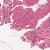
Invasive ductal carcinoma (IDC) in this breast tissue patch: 0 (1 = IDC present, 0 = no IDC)